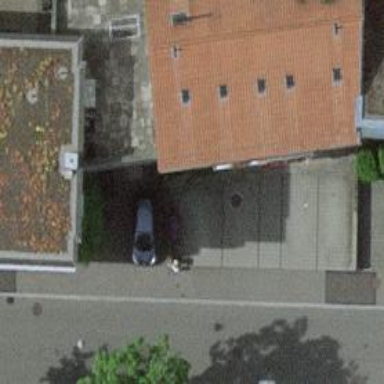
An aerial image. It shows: Street cabinet.